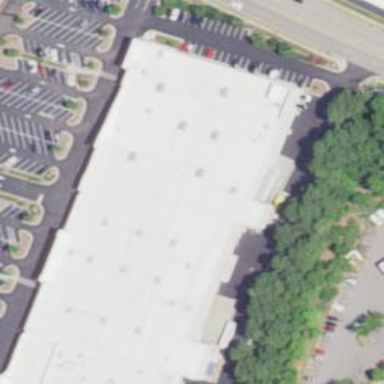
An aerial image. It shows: Commercial building used for retail purposes.